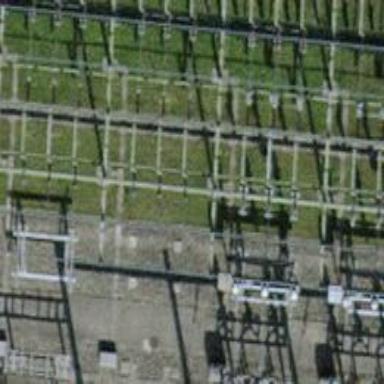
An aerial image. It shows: Switch used for power control.